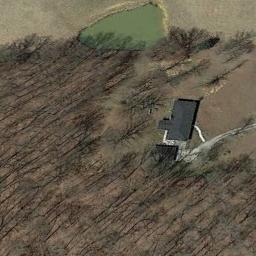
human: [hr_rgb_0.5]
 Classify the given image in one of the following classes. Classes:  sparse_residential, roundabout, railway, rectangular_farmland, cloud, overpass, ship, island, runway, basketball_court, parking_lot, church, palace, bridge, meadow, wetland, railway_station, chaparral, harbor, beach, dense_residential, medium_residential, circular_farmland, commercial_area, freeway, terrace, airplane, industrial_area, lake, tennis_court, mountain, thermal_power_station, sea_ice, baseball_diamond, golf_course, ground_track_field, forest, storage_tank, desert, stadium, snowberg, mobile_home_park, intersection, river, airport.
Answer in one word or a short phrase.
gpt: sparse_residential